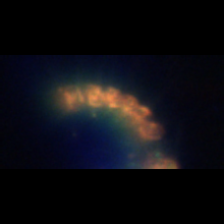
Taxon: Chaetoceros
Group: Diatoms